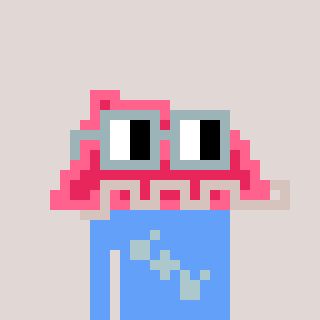
a pixel art character with square dark gray glasses, a retainer-shaped head and a blue-colored body on a warm background